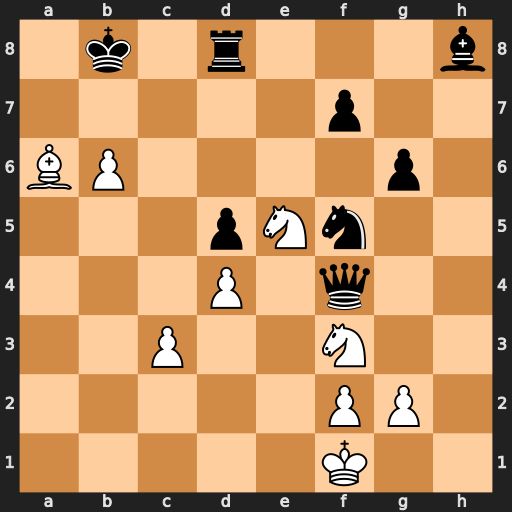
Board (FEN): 1k1r3b/5p2/BP4p1/3pNn2/3P1q2/2P2N2/5PP1/5K2
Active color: w
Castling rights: -
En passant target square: -
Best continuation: Nc6+ Ka8 b7#